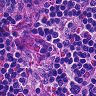
Metastatic tissue present: no